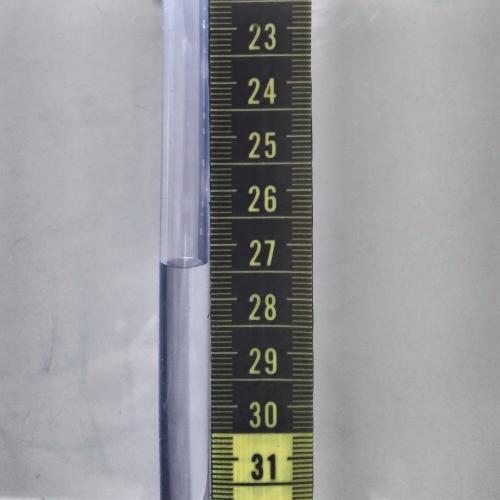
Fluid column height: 27.9 cm